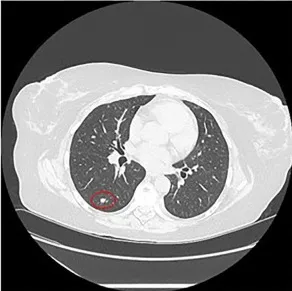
Computed tomography images of disseminated coccidioidomycosis lesions. And a right lower lobe lung nodule in December 2020.
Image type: radiology (ct)